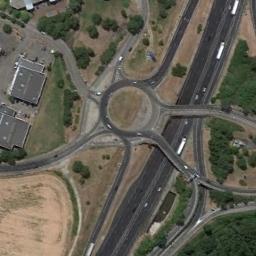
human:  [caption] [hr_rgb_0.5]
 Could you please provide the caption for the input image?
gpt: There are many trees beside the roundabout .

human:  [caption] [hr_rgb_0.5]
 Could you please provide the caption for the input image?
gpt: The roundabout connects some roads and a road is under two of these roads .

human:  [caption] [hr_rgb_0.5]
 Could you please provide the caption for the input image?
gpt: The roundabout is on the bare land next to buildings and trees .

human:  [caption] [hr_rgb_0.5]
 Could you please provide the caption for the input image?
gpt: There are several moving vehicles on the road at the roundabout, There are several buildings and some trees and some lawns around the roundabout .

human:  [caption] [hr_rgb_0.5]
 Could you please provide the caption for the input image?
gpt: There are some green bushes and yellow lawns near the roundabout .